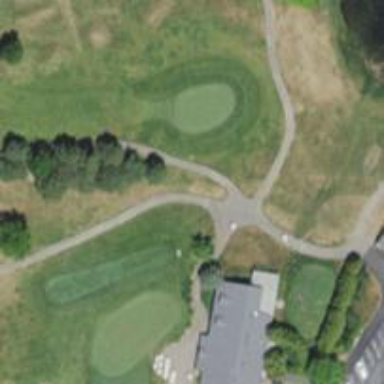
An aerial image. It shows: Pathway for golfing.